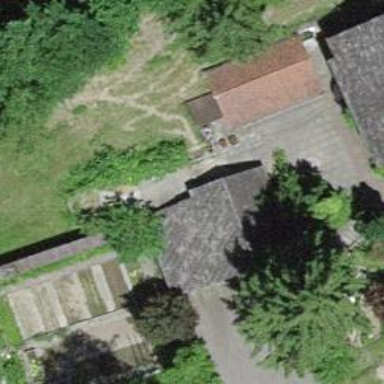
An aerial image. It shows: Garage building.